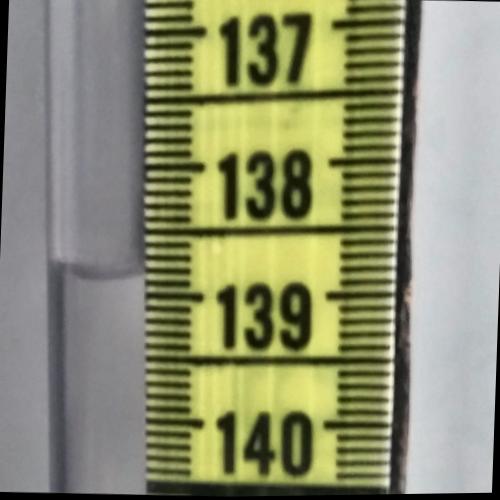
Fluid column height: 138.9 cm